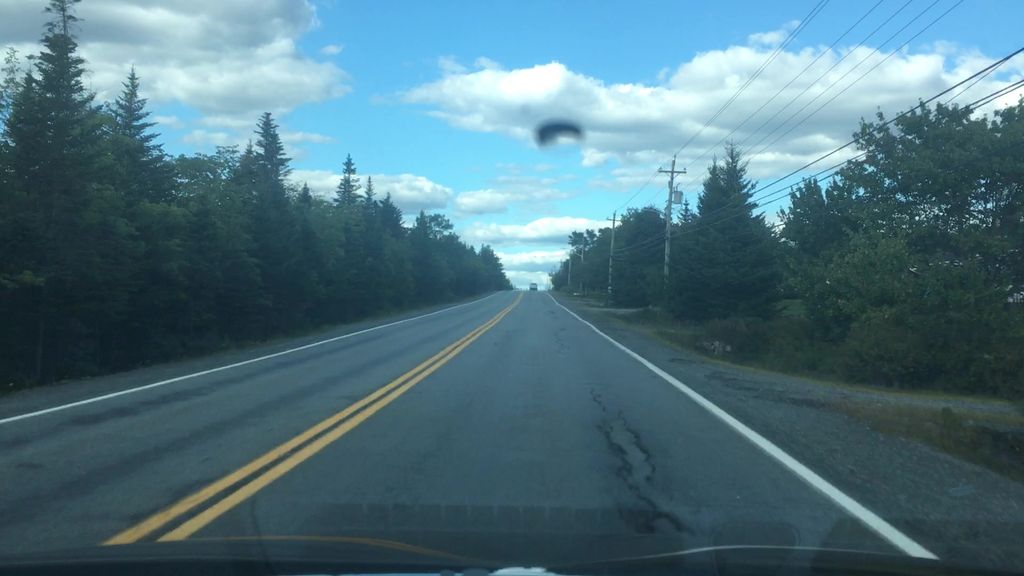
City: halifax